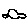
Label: car